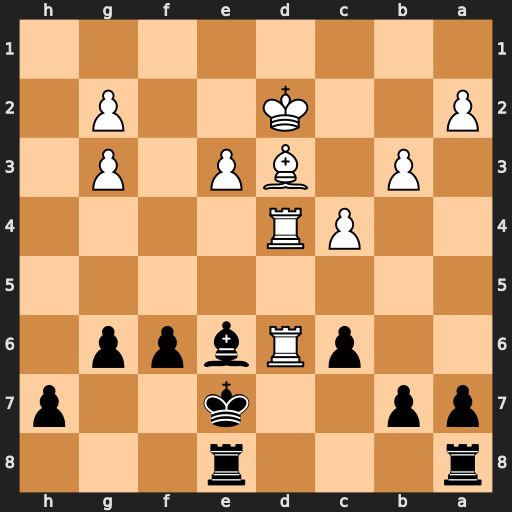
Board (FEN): r3r3/pp2k2p/2pRbpp1/8/2PR4/1P1BP1P1/P2K2P1/8
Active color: b
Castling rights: -
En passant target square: -
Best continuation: c5 Rxe6+ Kxe6